Question: I've been trying to make a commit with my progress using a Terminal. I am relatively new to all that stuff around Git, but following a step-by-step tutorial on GitLab I initialised a Git Repository, added my files to the staging area. From now on all I can see is that (See picture).
I even updated Git on my Mac. Initially, I was using Git that comes preinstalled on every Mac in Terminal. I want to avoid using a graphical programs.

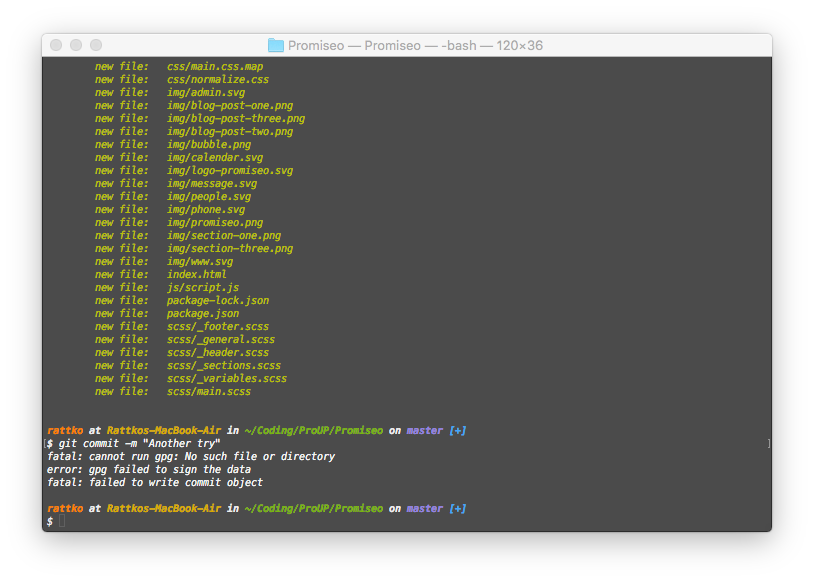
Answer: You have <URL> which you don't appear to have installed.
This is not necessary to use Git except in certain special circumstances, so it's probably best to turn it off for now.
You can find out where it's set with 'git config --show-origin commit.gpgsign'. You should see something like this.
'''
$ git config --show-origin commit.gpgsign
file:/Users/schwern/.gitconfig true
'''
If it's in your own global '.gitconfig' like above, turn it off.
'''
$ git config --global commit.gpgsign false
'''
If it's in the project itself, contact the project and ask if they really require every commit to be signed. If they do, you can install GnuPG on a Mac with <URL>.